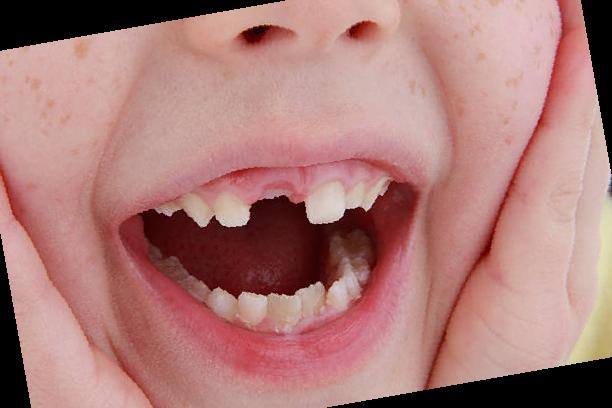
Condition: hypodontia